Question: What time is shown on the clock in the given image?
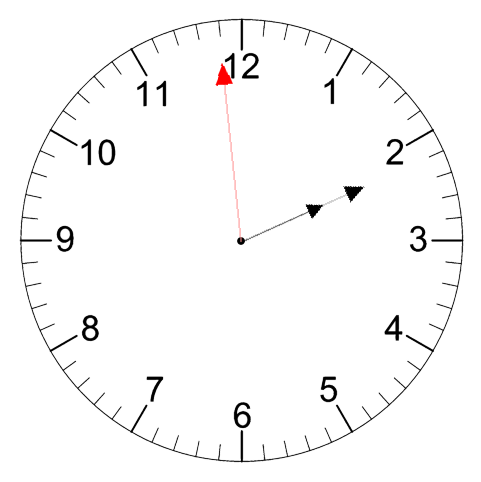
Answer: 02:10:59